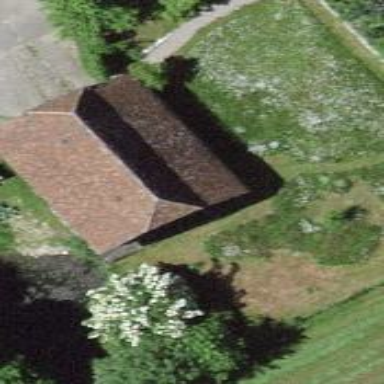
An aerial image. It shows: Garage.